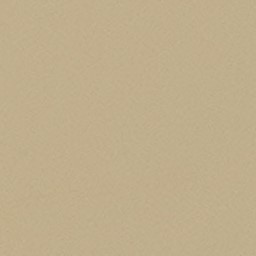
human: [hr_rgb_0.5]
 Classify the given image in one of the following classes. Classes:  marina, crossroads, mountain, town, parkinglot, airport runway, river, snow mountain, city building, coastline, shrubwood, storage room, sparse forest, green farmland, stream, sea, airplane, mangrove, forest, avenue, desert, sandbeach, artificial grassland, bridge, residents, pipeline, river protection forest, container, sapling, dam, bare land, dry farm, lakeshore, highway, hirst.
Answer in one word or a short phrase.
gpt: desert